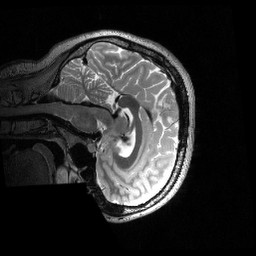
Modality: T2w
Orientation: sagittal
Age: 19
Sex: female
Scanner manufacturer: siemens
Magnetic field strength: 3 T
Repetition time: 3.2 s
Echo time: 0.571 s